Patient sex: M
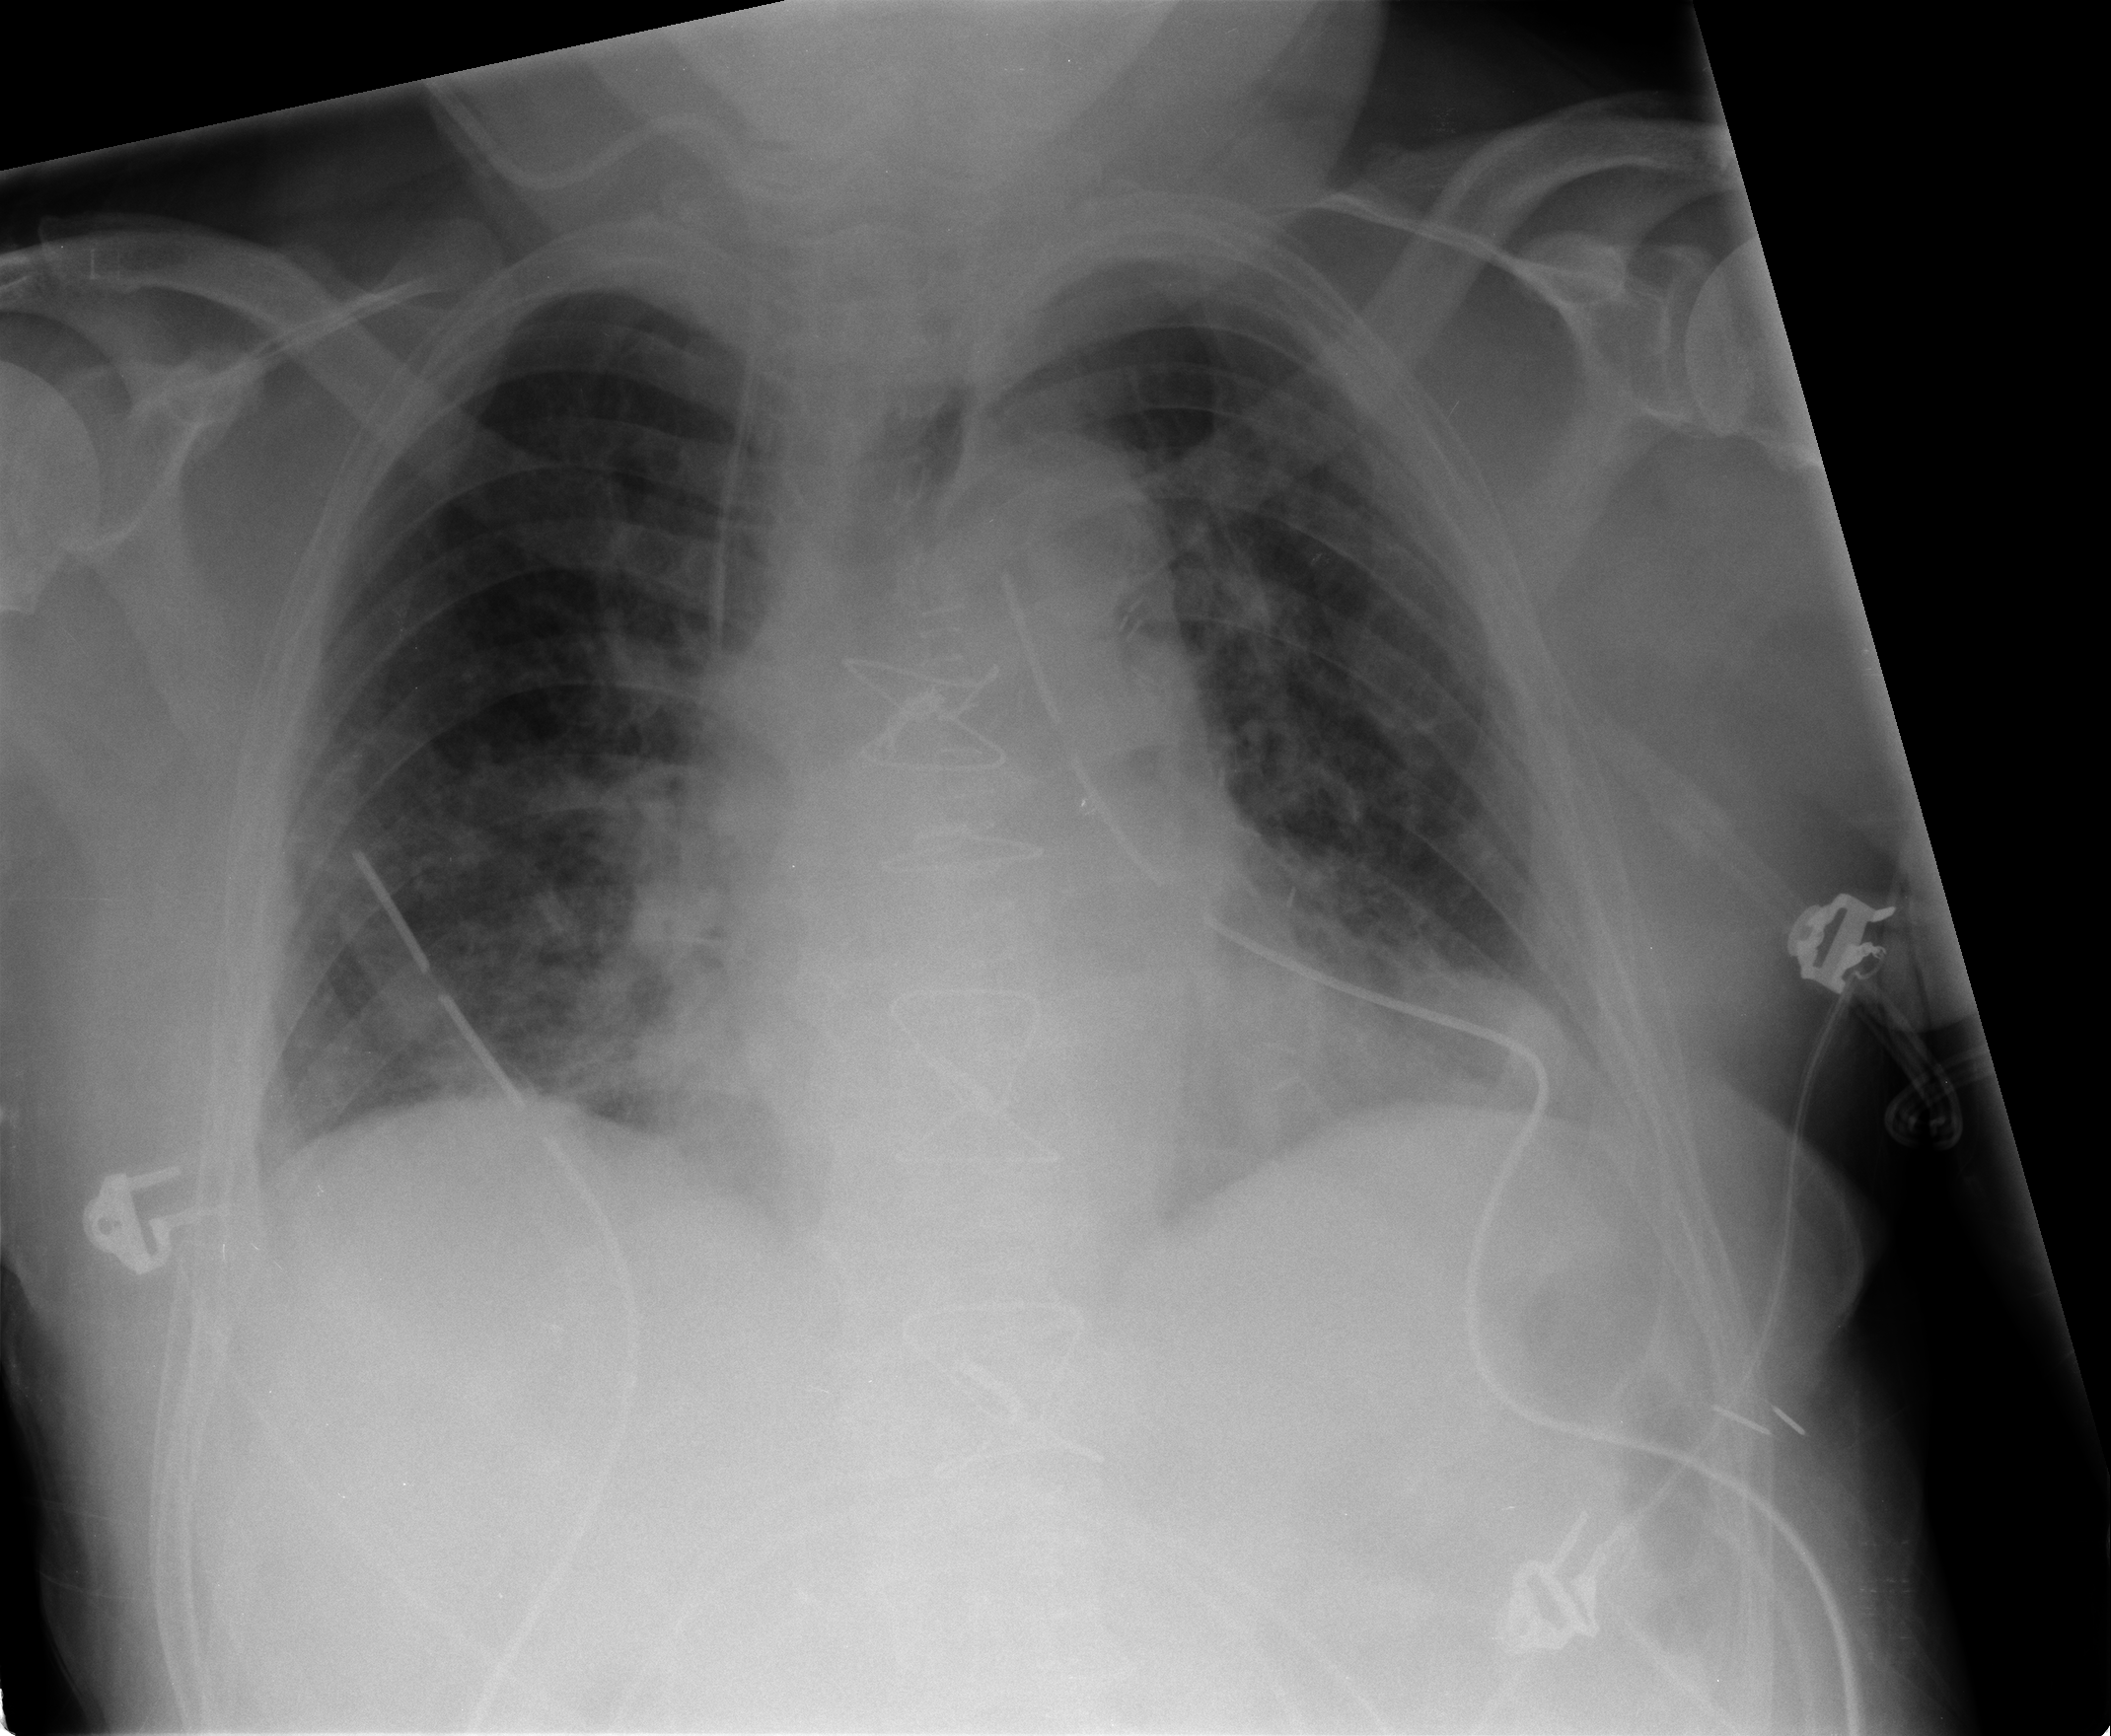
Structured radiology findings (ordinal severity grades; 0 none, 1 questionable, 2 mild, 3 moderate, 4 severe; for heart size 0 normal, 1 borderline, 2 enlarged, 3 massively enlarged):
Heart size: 2
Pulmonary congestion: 2
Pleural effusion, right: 1
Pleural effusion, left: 0
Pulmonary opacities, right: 1
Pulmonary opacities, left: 0
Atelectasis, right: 2
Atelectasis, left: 2